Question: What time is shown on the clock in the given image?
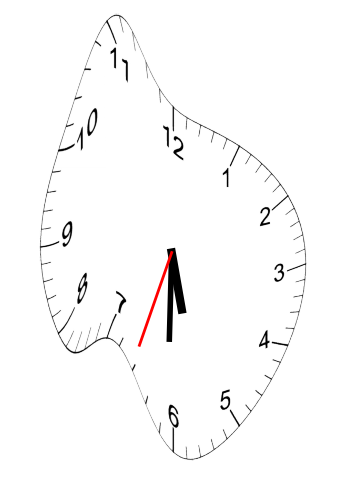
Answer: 05:30:33